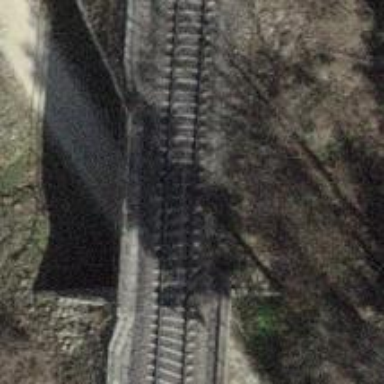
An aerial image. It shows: Track road passing through compacted tunnel of grade3 type.